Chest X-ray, AP view. Patient: 21 years old, sex M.
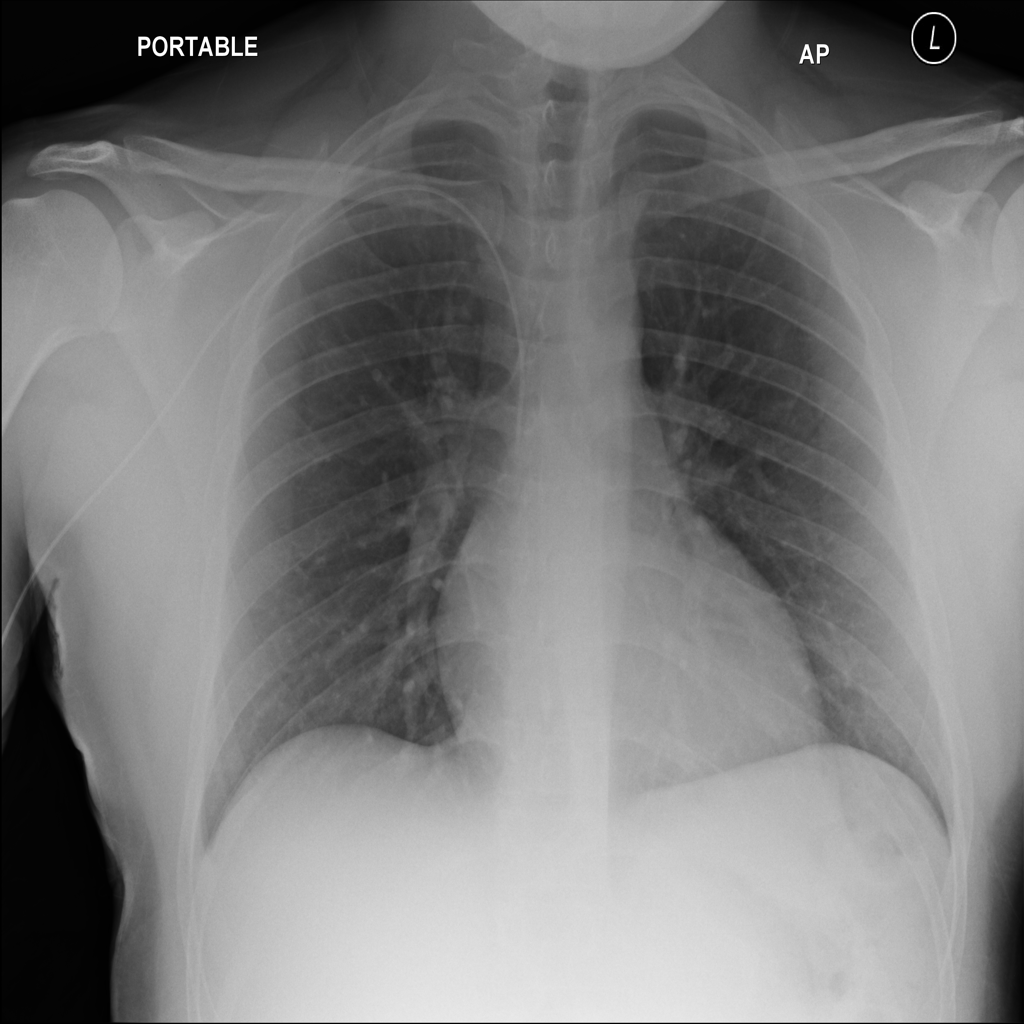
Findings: No Finding